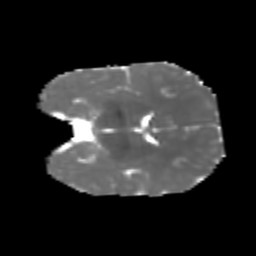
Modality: MD
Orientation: coronal
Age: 6
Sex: male
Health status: healthy